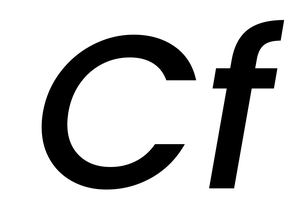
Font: Poppins-MediumItalic